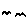
Label: bird